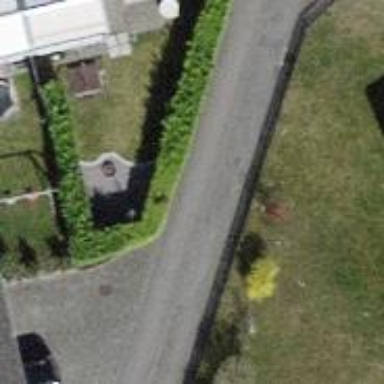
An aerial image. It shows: Hedge barrier.